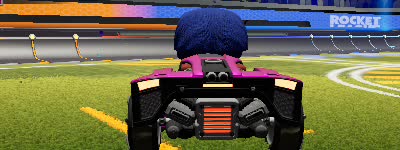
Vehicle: breakout